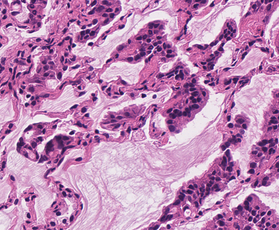
Tumor epithelial tissue: yes
Tumor-associated stroma tissue: no
Normal tissue: no